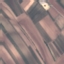
Label: PermanentCrop